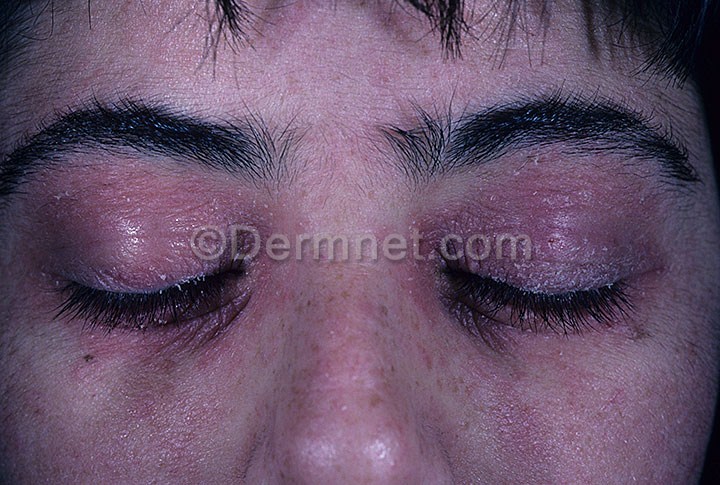
Disease: Atopic Dermatitis Photos